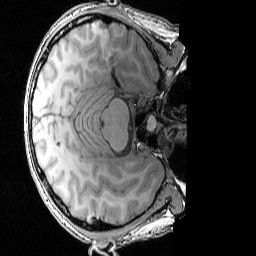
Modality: T1w
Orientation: axial
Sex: male
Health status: ill
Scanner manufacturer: siemens
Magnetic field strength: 3 T
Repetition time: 1.57 s
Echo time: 0.00342 s